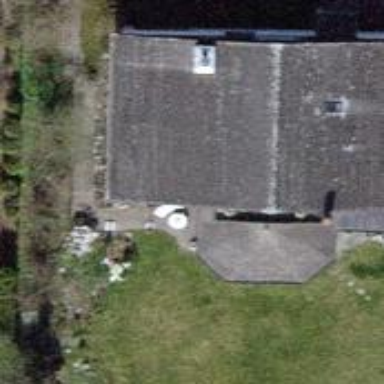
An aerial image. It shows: Simple house.